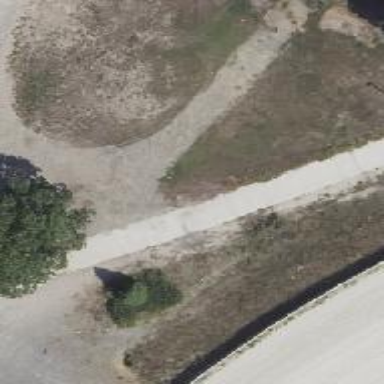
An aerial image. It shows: Footway.